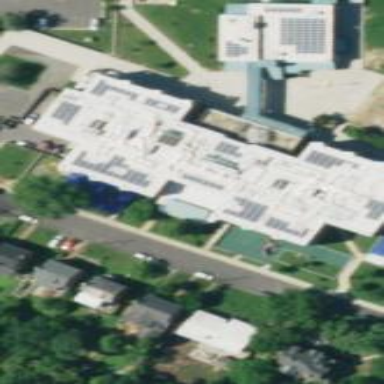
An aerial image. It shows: School building.